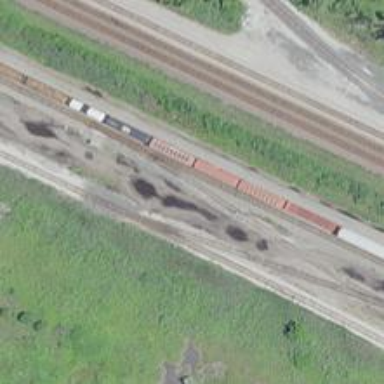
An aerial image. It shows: Railway junction.